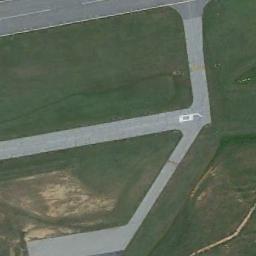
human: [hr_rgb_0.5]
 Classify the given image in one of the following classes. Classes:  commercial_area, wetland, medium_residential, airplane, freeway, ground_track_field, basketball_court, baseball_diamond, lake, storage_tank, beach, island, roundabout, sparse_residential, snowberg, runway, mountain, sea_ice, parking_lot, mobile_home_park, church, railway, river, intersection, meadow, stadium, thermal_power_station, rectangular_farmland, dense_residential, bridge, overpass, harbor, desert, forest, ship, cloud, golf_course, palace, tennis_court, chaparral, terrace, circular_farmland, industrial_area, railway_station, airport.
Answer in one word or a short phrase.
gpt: runway